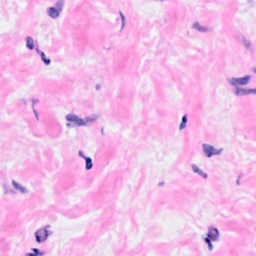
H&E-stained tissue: Breast